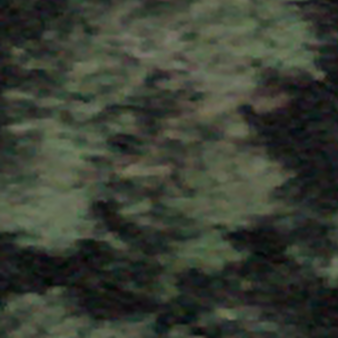
Label: other